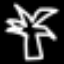
Label: palm tree